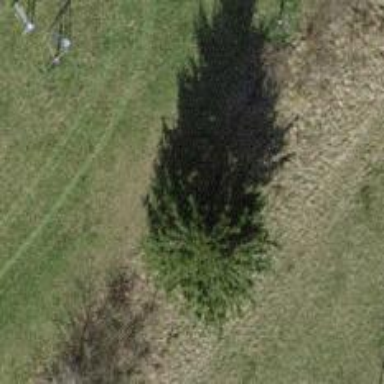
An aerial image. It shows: Single tag "natural: tree."